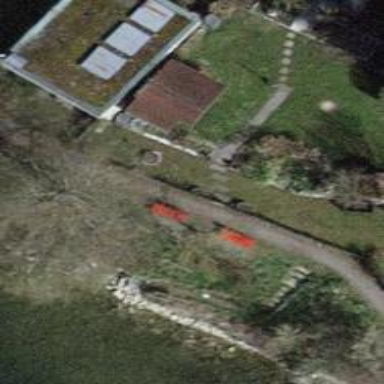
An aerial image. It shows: Red bench.